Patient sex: M
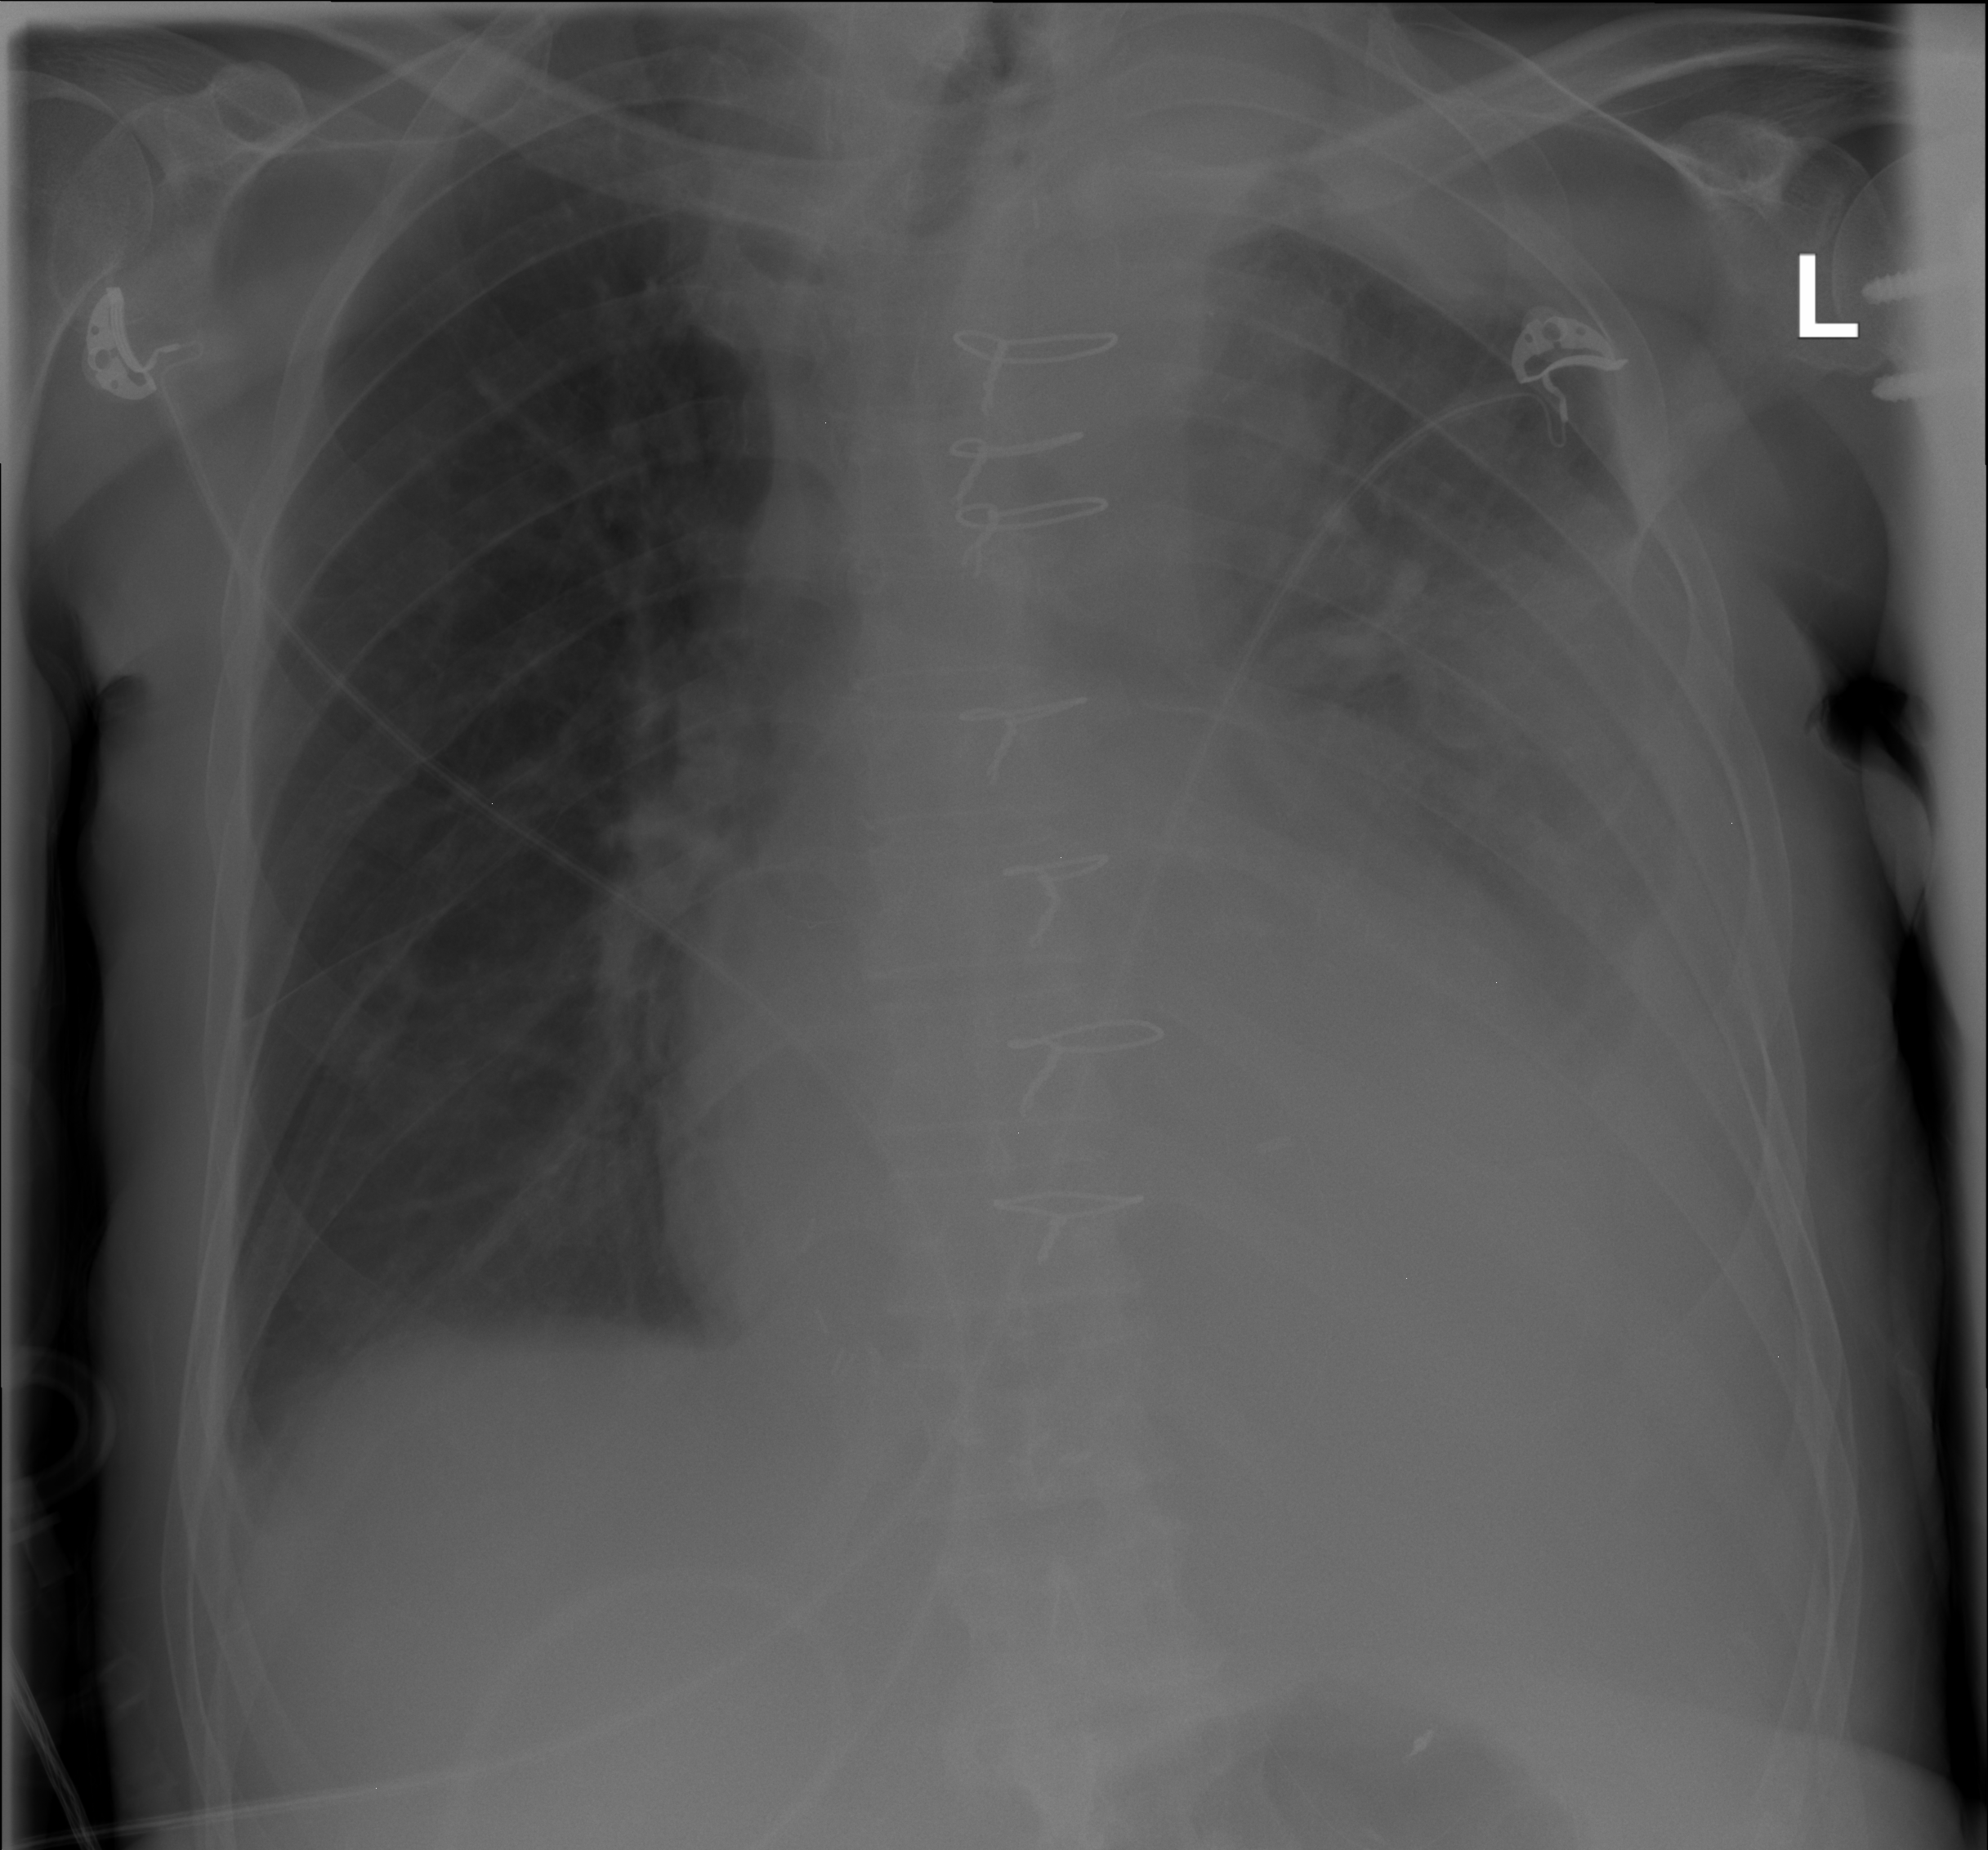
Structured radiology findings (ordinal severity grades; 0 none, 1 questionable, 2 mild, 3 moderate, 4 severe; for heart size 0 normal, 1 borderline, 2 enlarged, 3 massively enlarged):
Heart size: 2
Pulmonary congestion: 0
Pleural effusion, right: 0
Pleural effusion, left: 3
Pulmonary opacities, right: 0
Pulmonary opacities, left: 0
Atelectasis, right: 0
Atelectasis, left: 3